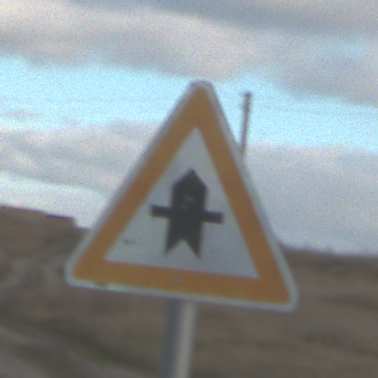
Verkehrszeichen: Vorfahrt
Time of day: SunriseSunset
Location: Outdoor (RoadRail)
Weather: PartlyCloudy
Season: NotSpecified
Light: Natural